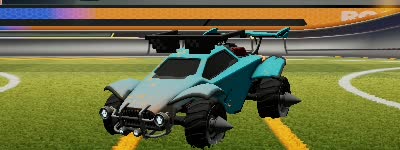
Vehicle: octane